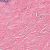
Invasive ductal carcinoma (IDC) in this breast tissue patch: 0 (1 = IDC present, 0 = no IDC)